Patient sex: M
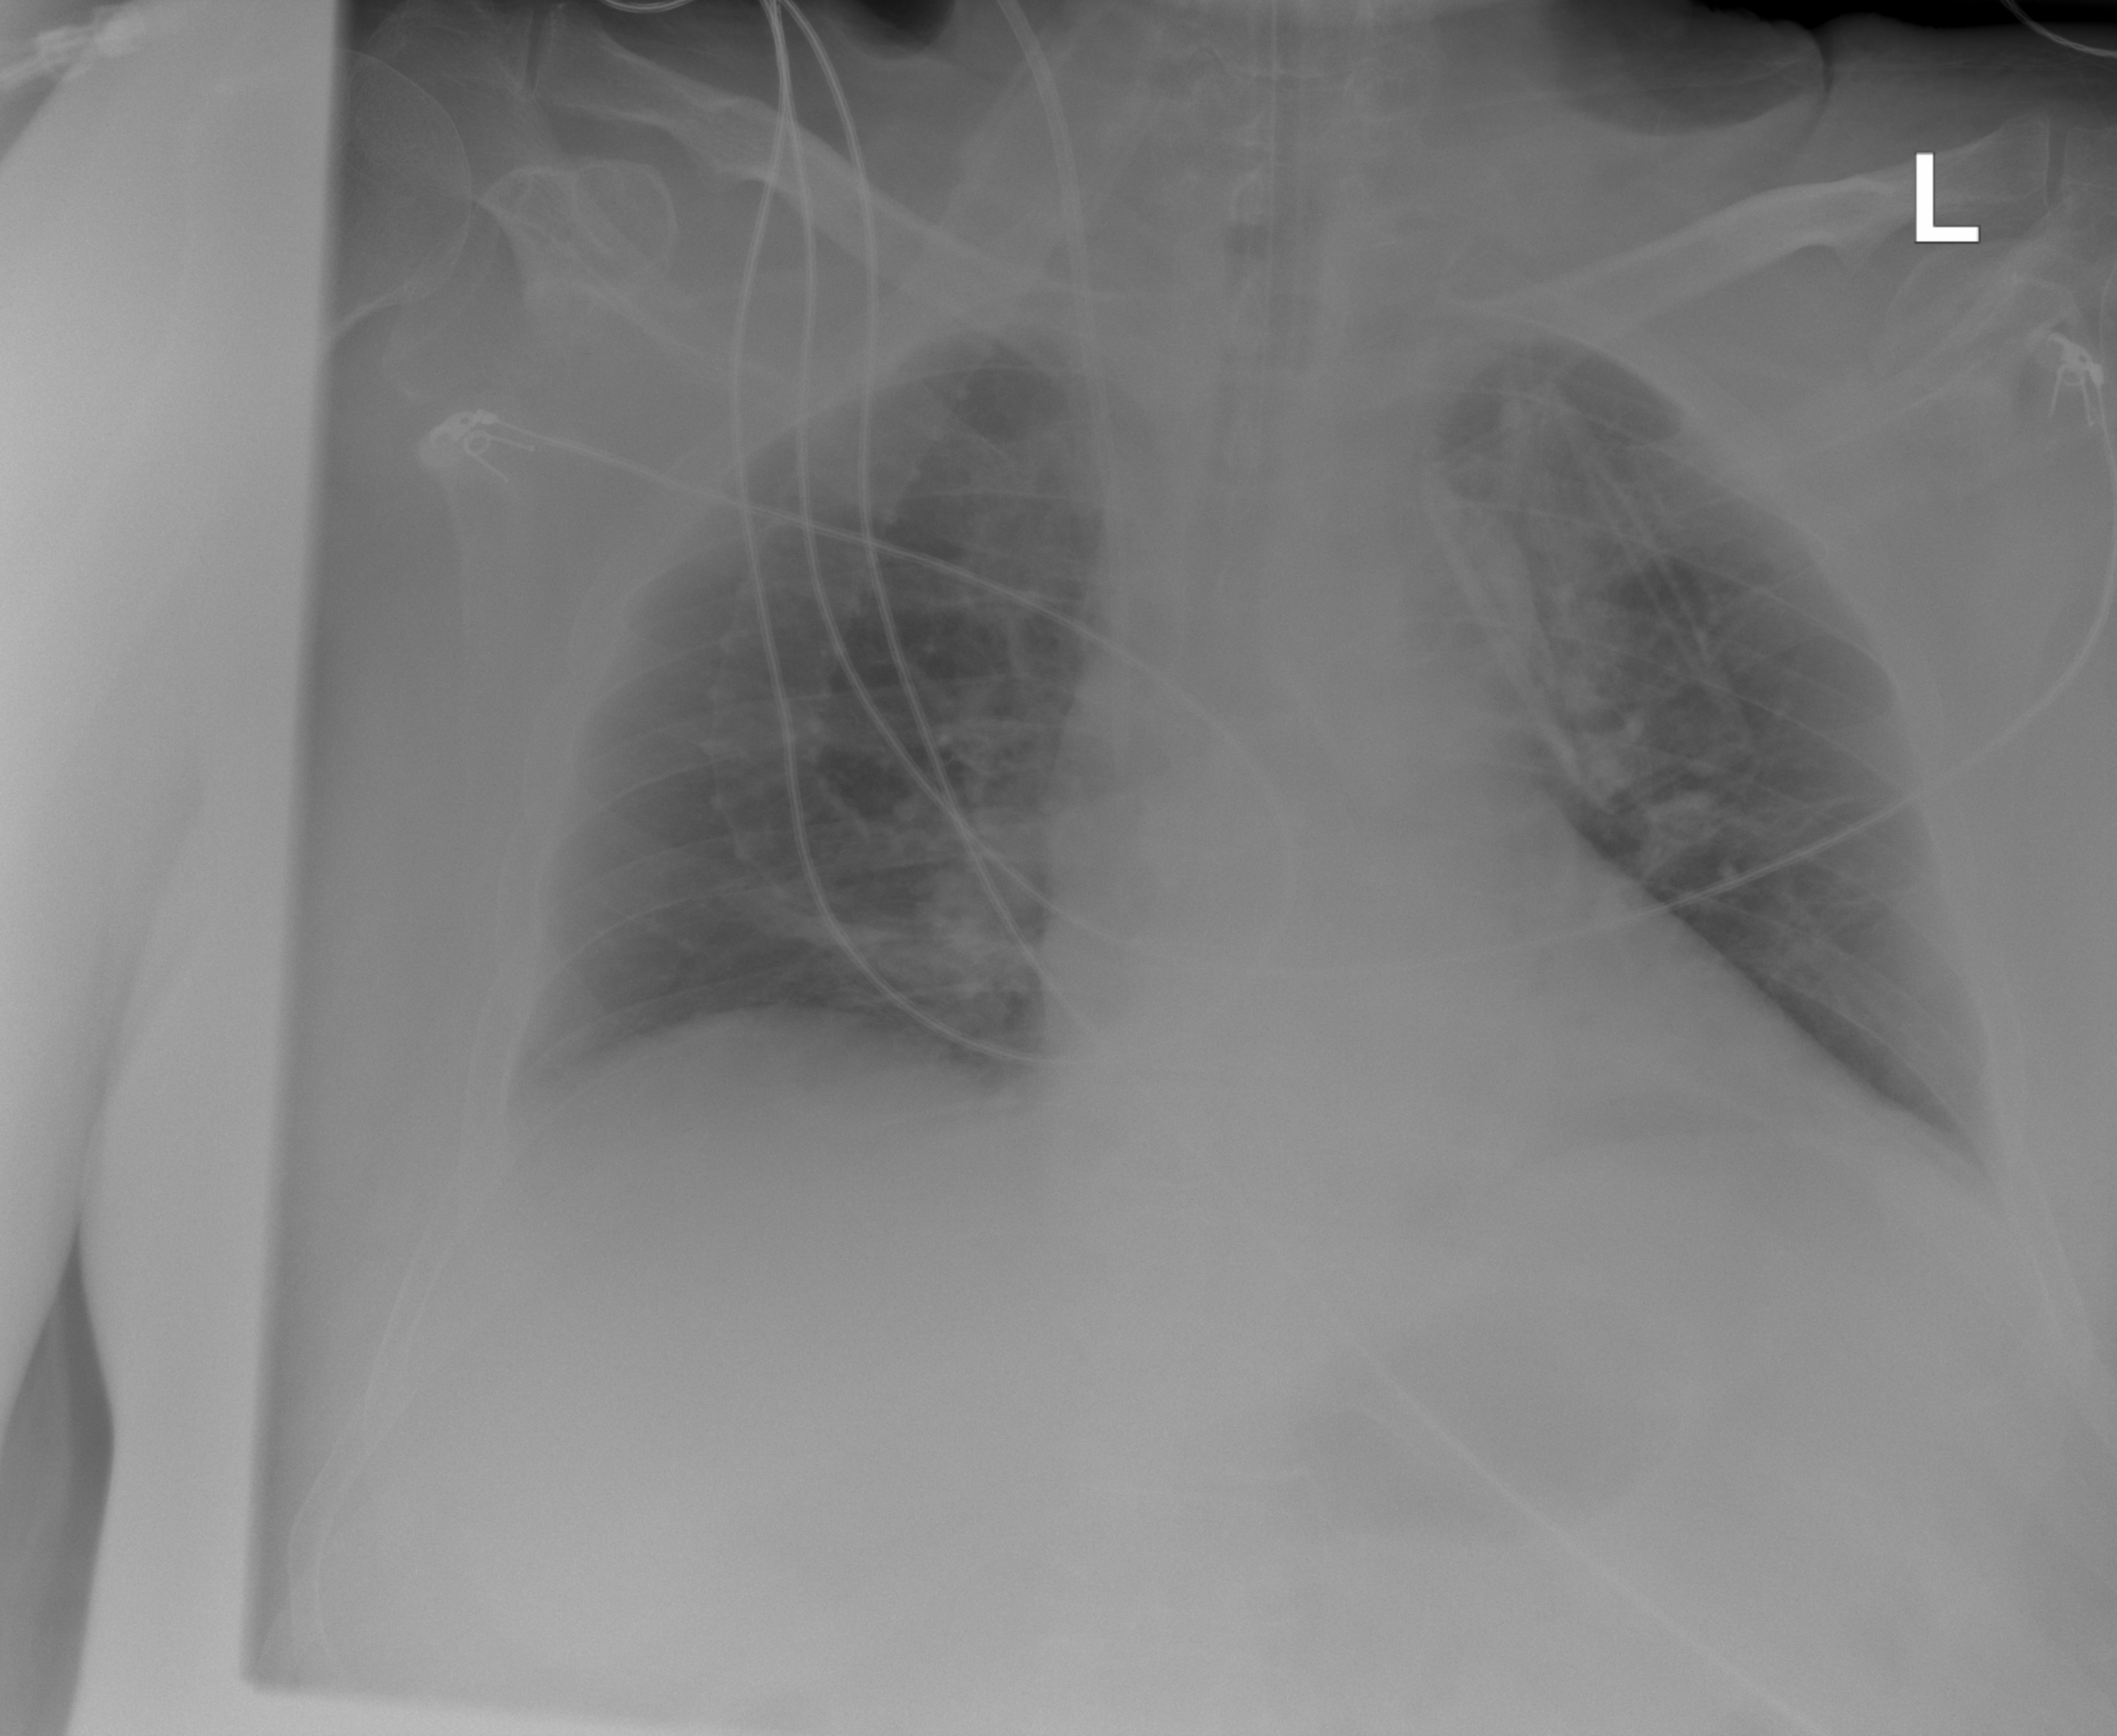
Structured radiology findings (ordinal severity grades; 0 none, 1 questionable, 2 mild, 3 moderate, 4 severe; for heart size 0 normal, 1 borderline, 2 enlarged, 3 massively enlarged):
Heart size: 0
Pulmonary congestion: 0
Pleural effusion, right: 0
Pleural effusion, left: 0
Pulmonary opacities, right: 0
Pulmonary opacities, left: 0
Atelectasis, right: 2
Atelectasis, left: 2